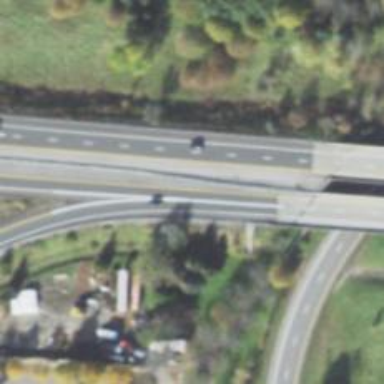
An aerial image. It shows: Motorway link with asphalt surface and embankment.